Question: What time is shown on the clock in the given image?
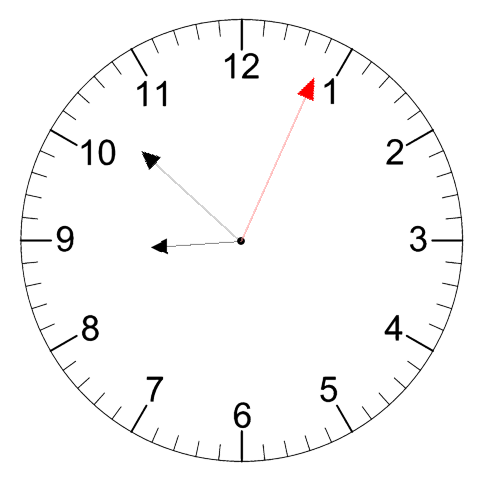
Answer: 08:52:04